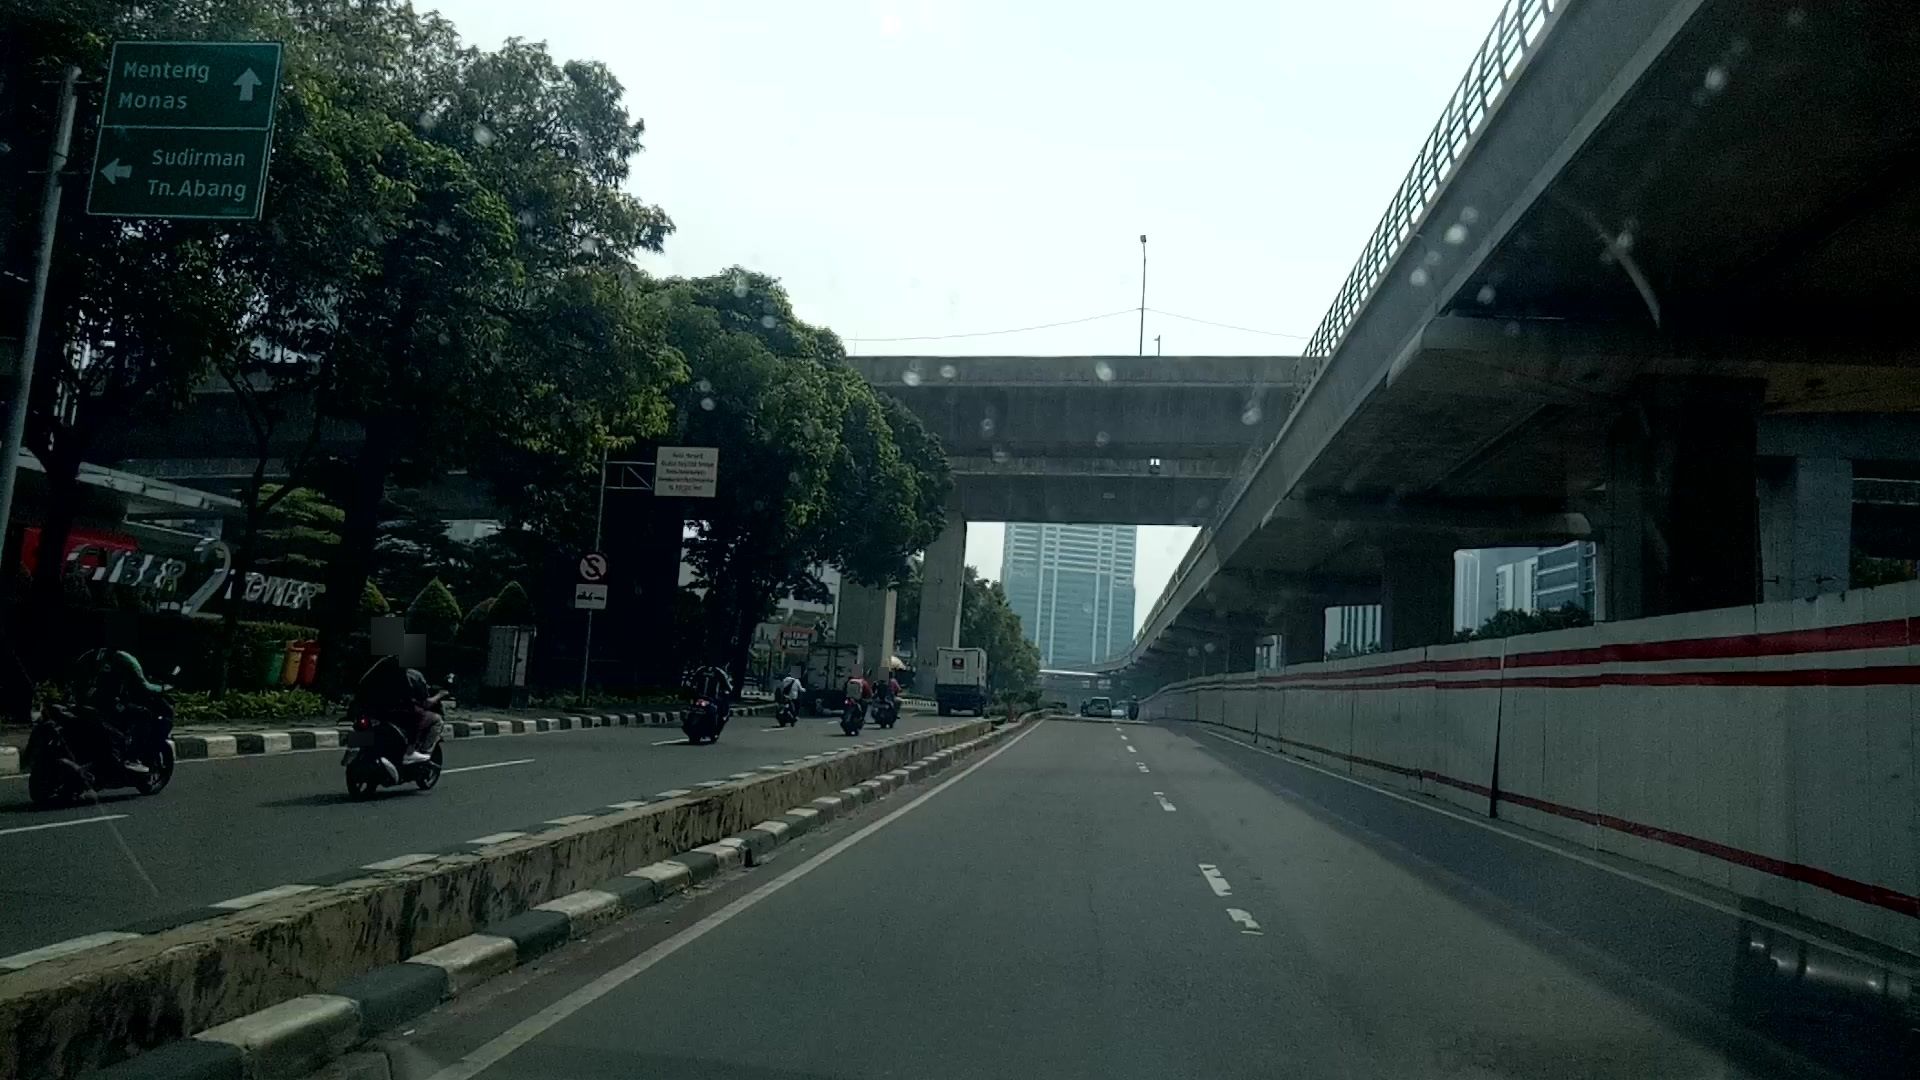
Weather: clear
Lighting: day
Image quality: good
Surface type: driving surface
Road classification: primary
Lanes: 2
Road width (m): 7
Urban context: urban centre
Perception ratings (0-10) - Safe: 3.76, Lively: 5.22, Beautiful: 4.58, Boring: 3.77, Depressing: 2.78, Wealthy: 5.18